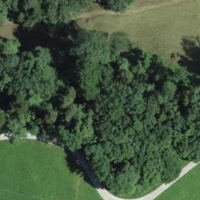
EUNIS habitat code: 41
Species observed at this site:
Asplenium scolopendrium